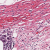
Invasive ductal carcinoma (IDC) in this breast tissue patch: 0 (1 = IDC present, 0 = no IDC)